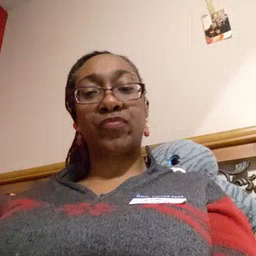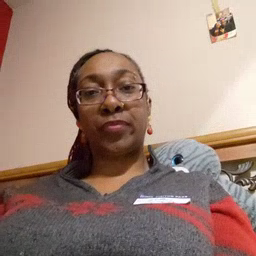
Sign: garbage